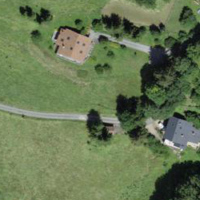
EUNIS habitat code: 55
Species observed at this site:
Fagus sylvatica